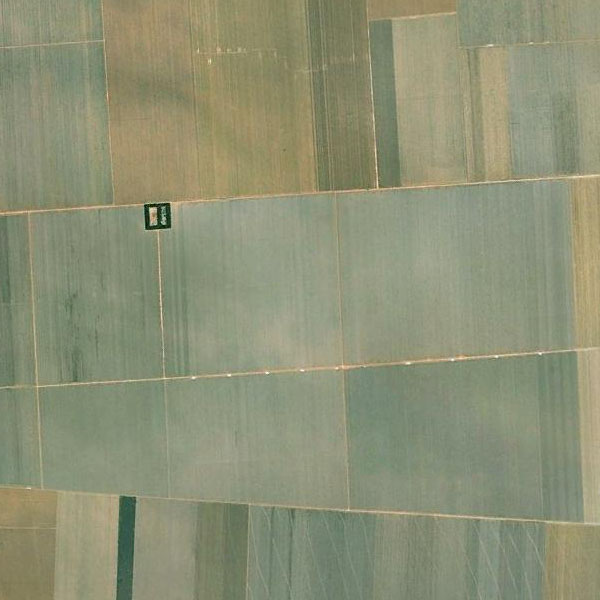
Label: Farmland